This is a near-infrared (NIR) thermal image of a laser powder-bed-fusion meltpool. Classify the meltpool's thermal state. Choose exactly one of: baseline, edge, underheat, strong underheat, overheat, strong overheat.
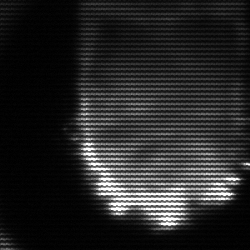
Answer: baseline